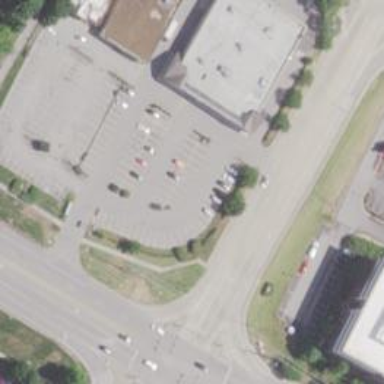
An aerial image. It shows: Commercial building.